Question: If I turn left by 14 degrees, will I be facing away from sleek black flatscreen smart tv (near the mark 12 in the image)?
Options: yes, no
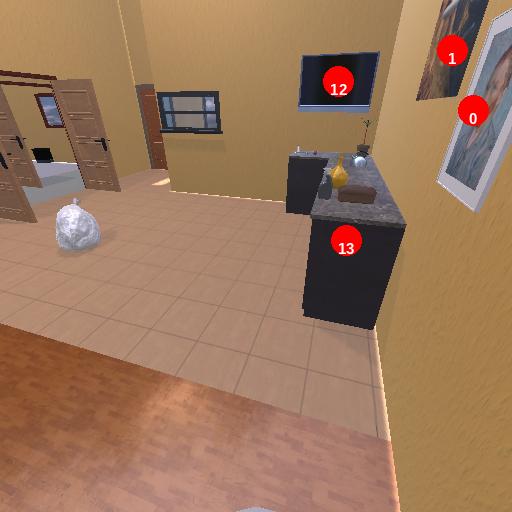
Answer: yes